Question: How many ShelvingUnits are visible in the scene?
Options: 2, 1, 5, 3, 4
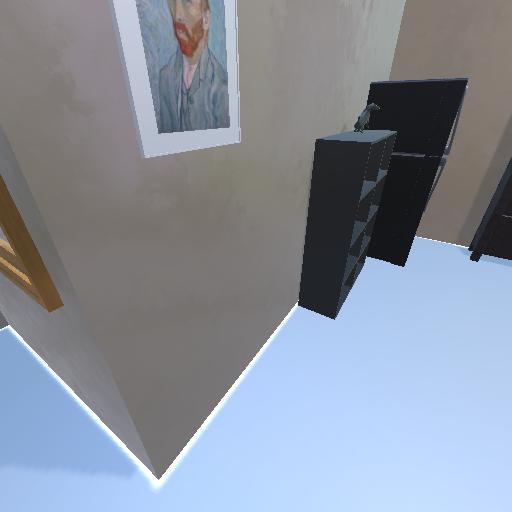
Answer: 2